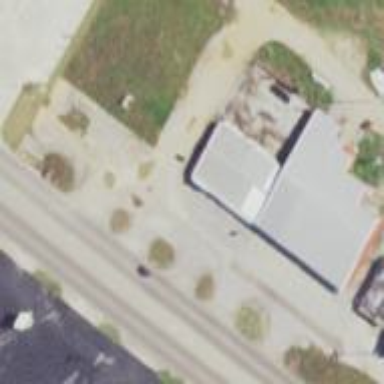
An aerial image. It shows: Commercial building.